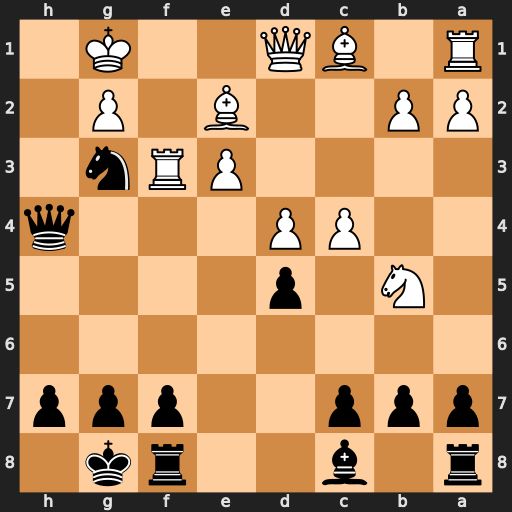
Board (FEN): r1b2rk1/ppp2ppp/8/1N1p4/2PP3q/4PRn1/PP2B1P1/R1BQ2K1
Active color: b
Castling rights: -
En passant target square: -
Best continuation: Qh1+ Kf2 Ne4#